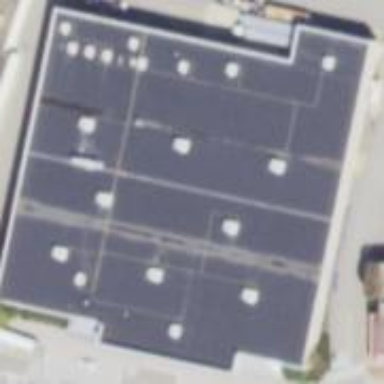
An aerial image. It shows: Commercial building with flat roof.